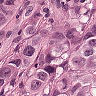
Metastatic tissue present: yes